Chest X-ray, PA view. Patient: 51 years old, sex F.
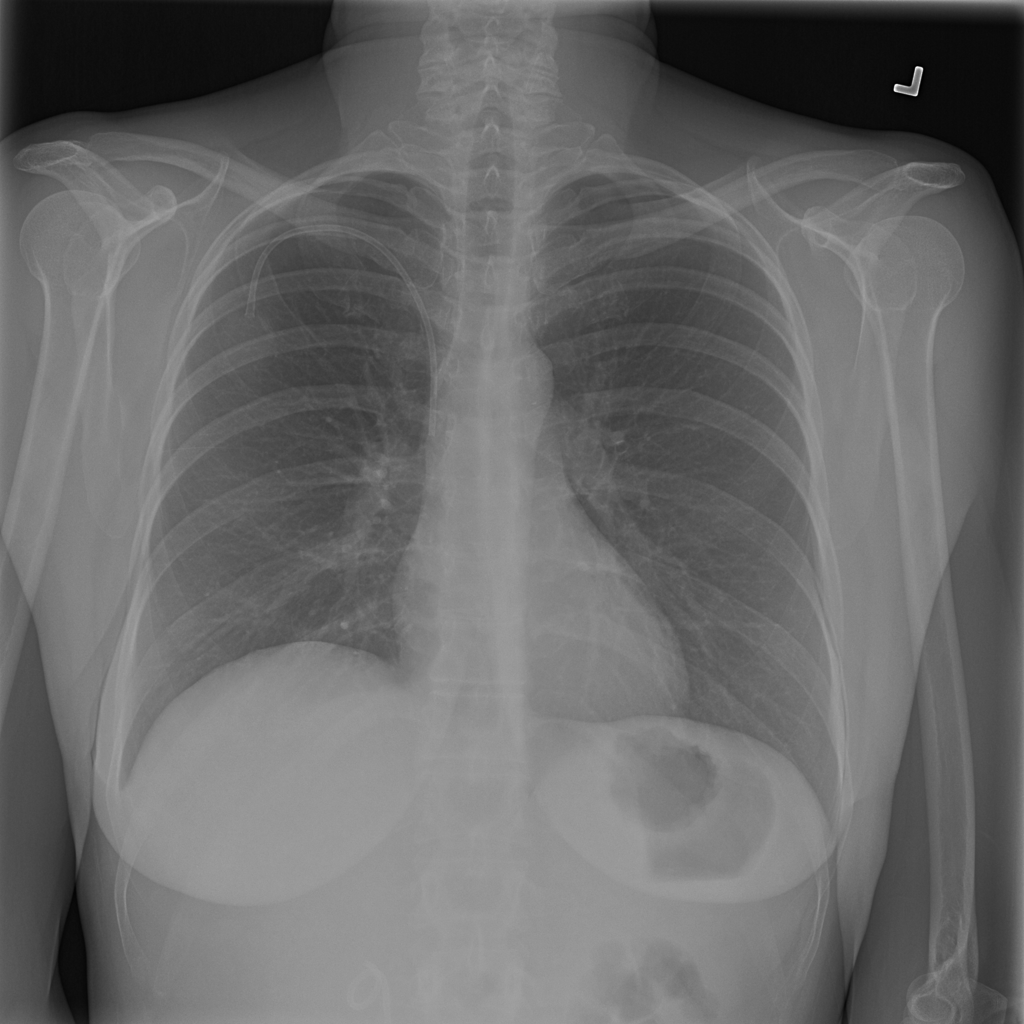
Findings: No Finding